Interaction volume radius: 10 \u00c5
Interaction volume height: 10 \u00c5
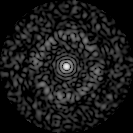
Disorder parameter: 0.8169